Question: This is an extjs single-page application which works fine in FF, IE, and Safari.
There are several problems with viewing or using this extjs app in the iphone. The extjs panels/windows do not resize, as it would in a normal screen. When the user zooms out, the expanding viewing area is blanked out. An example image is below:
- -

Viewport Issue:
The main issue is with the viewport. It does not scroll or zoom properly in Iphone.
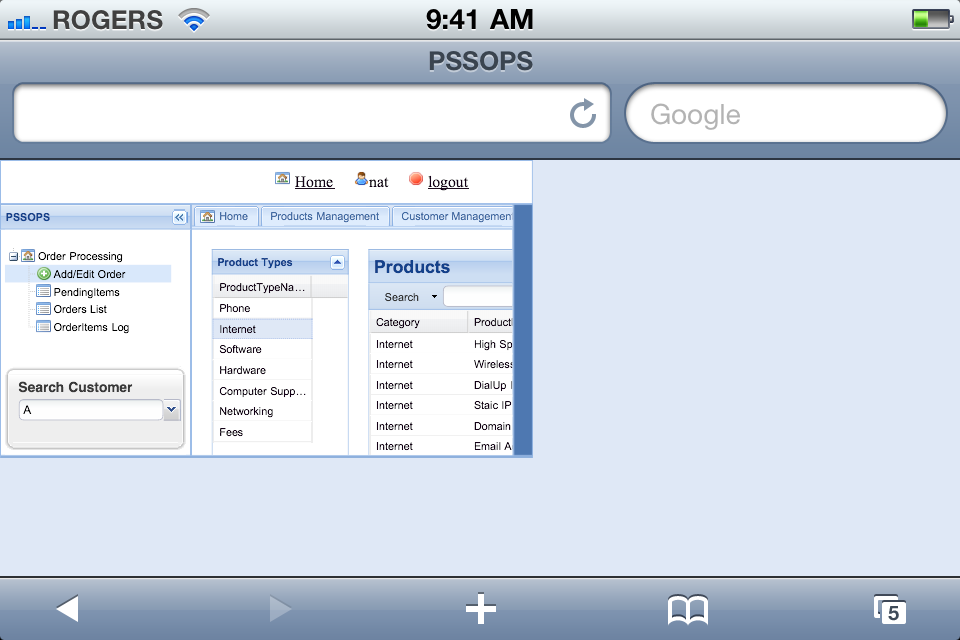
Answer: Rather than using viewport, I used a column layout panel container. Most of the extjs stuff works fine. I placed this container layout into a div and specified its height and width. Also, '<meta name="viewport" content="height=700" />.'